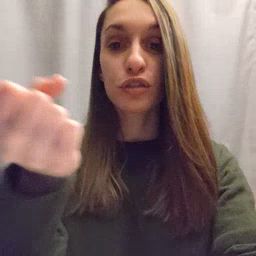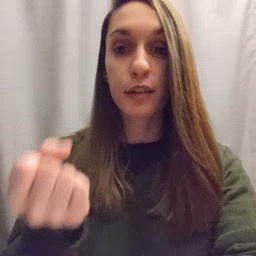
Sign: drawer